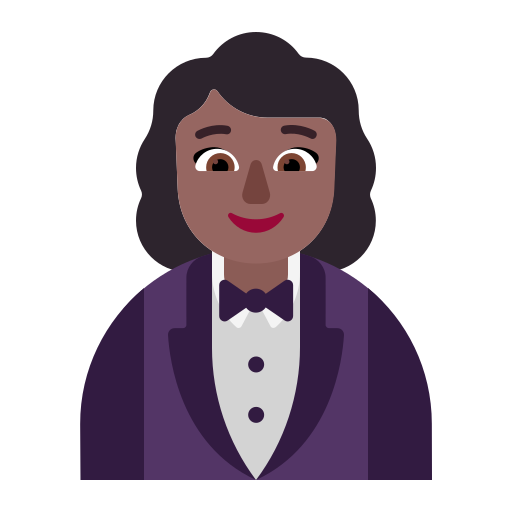
woman in tuxedo flat  dark